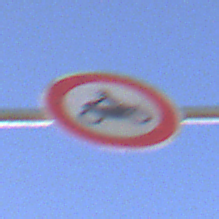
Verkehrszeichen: VerbotKraftraeder
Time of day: SunriseSunset
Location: Outdoor (Nature)
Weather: Clear
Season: NotSpecified
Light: Natural